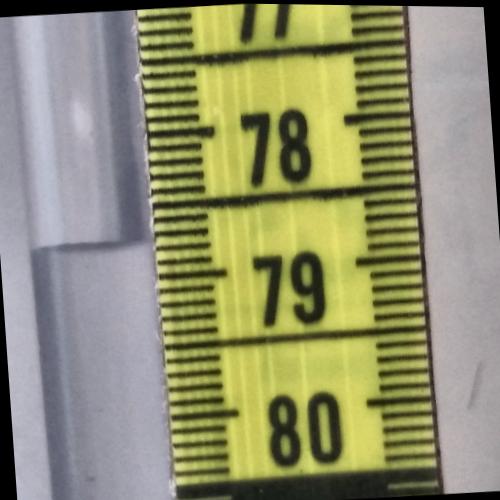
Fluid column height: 78.8 cm